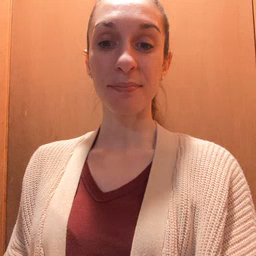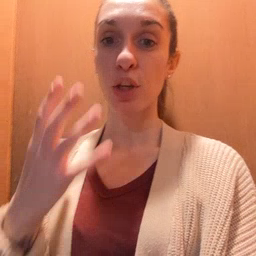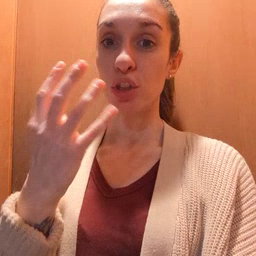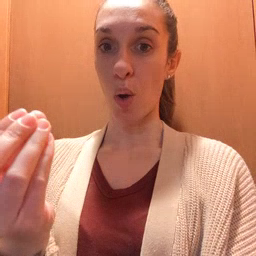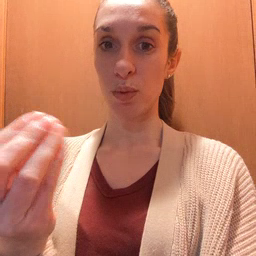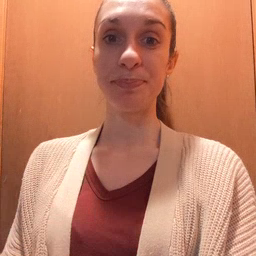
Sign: go